Question: What is the measurement shown in the image?
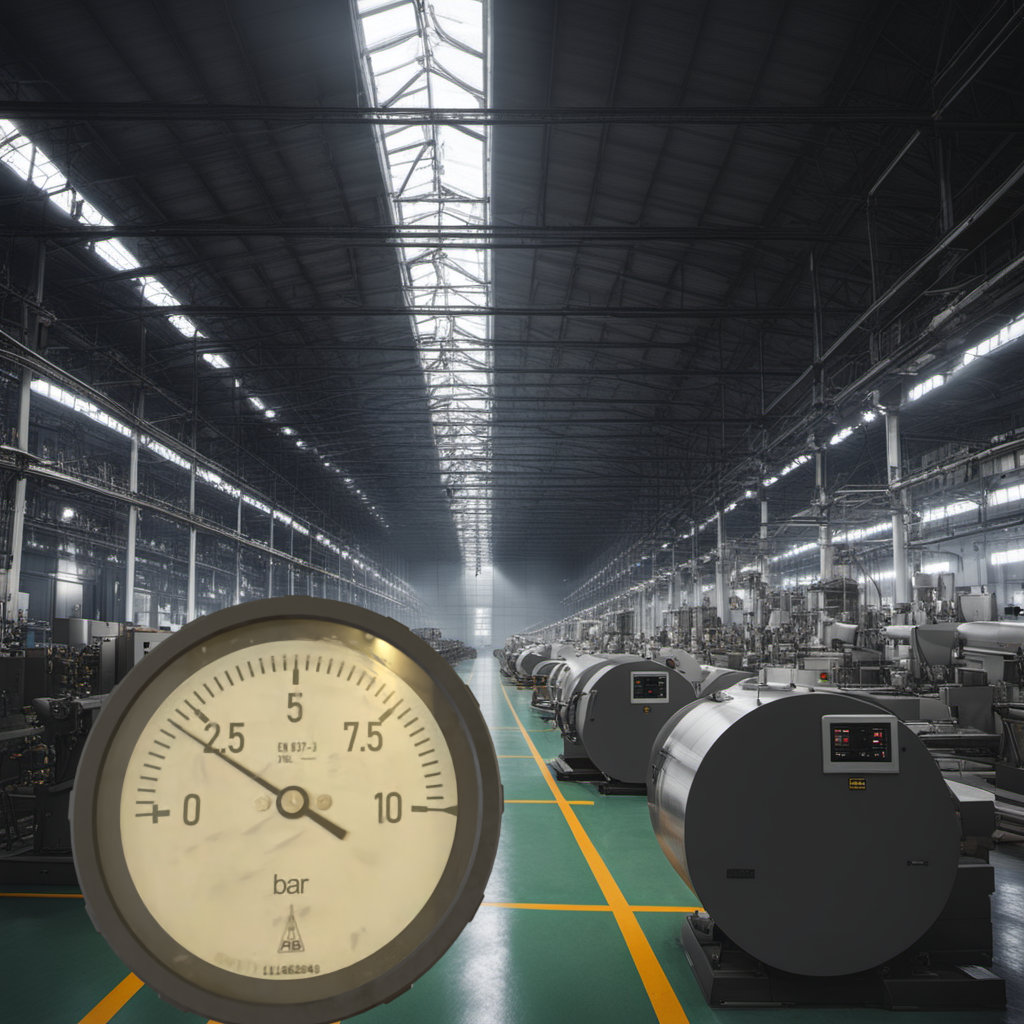
Answer: The result is 2.08
Question: What is the range of the measurement shown in the image?
Answer: The range is from 0 to 10
Question: What is the minimum and maximum reading range of this measurement?
Answer: The minimum value is 0 and the maximum value is 10